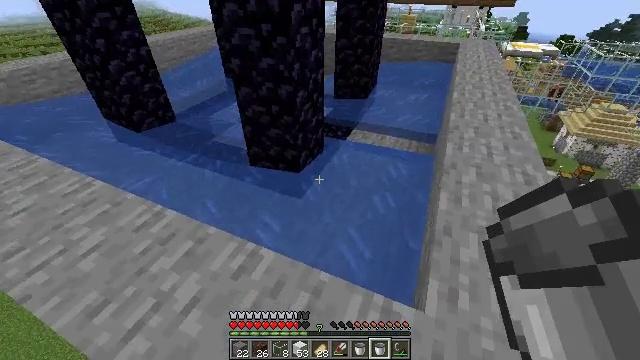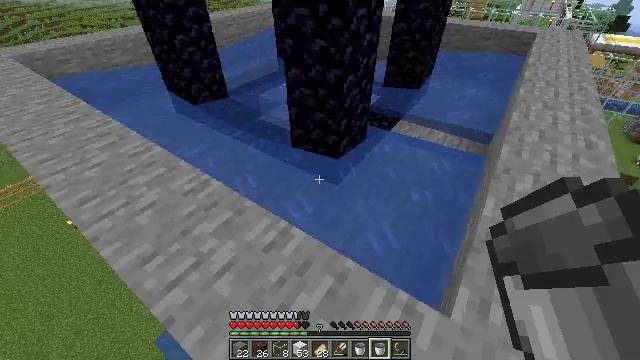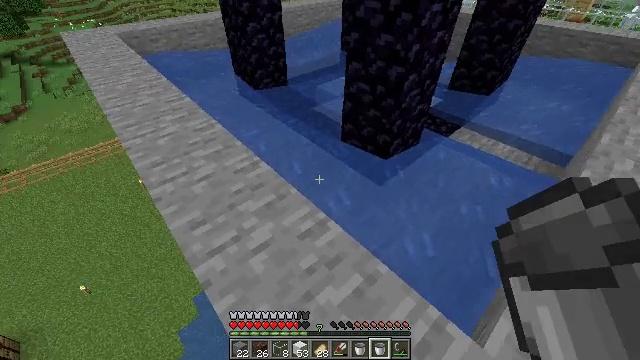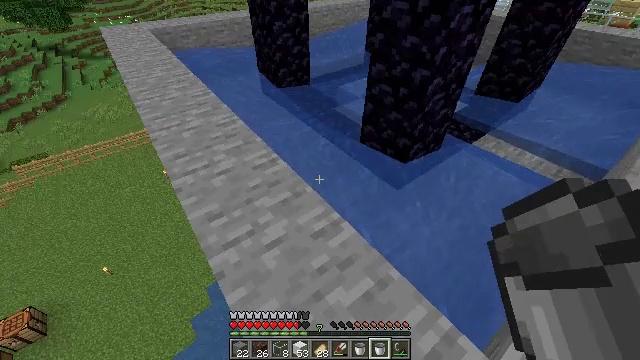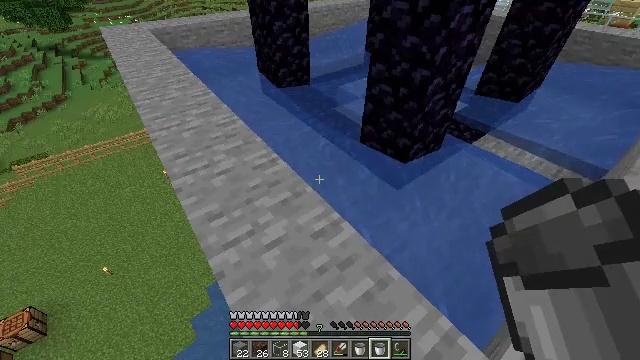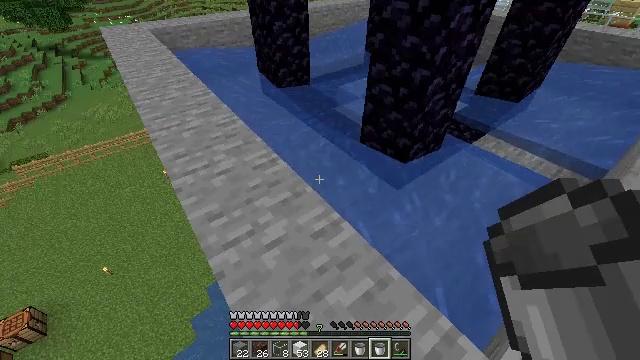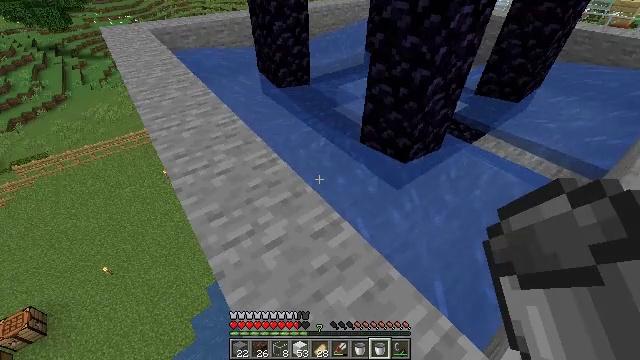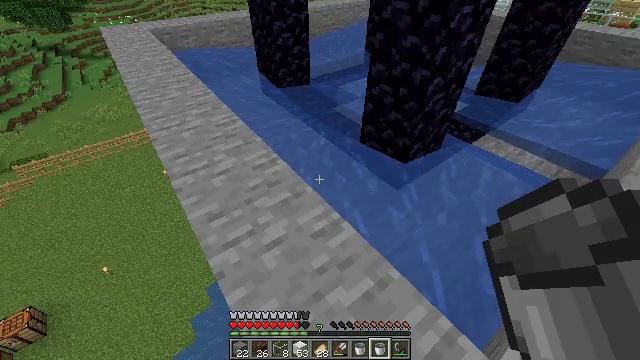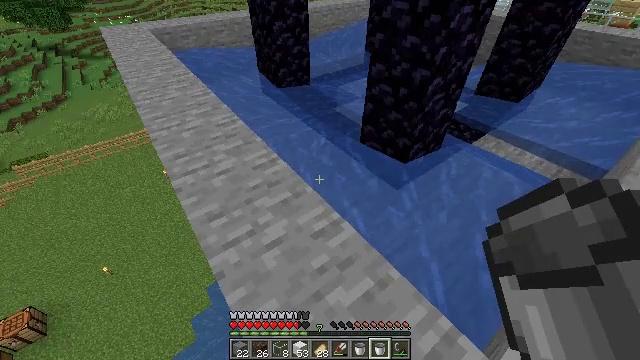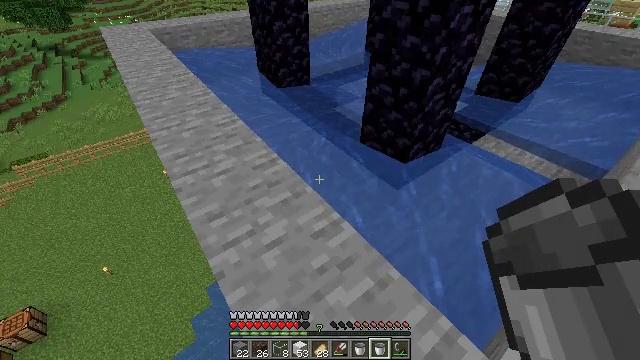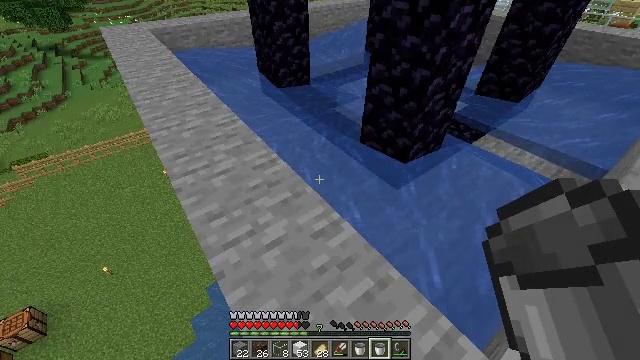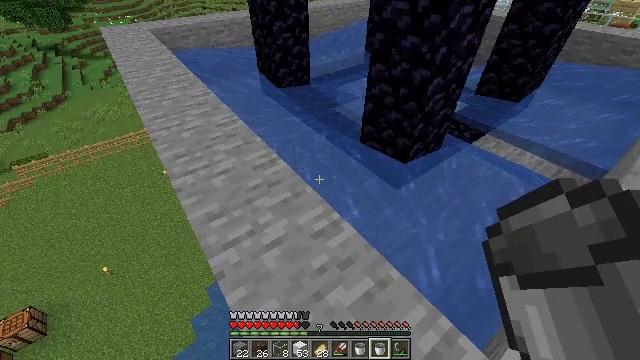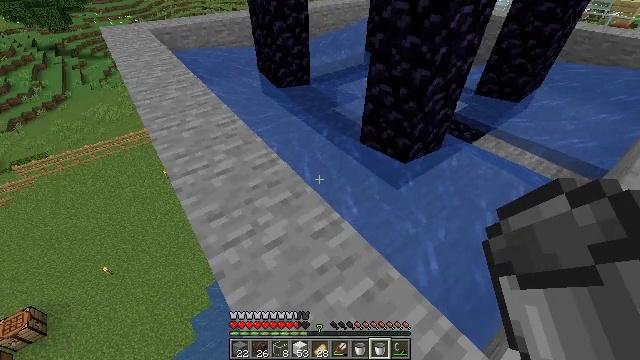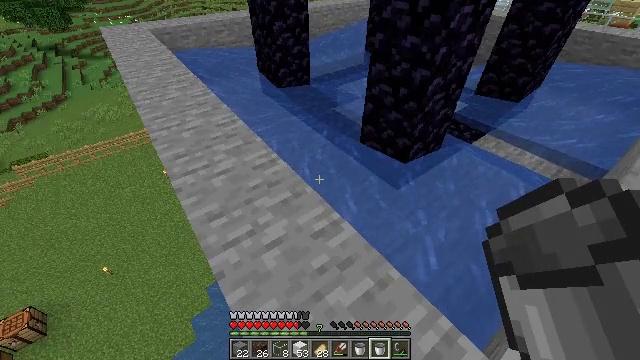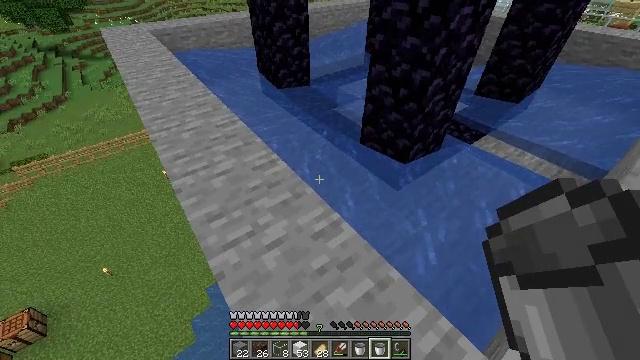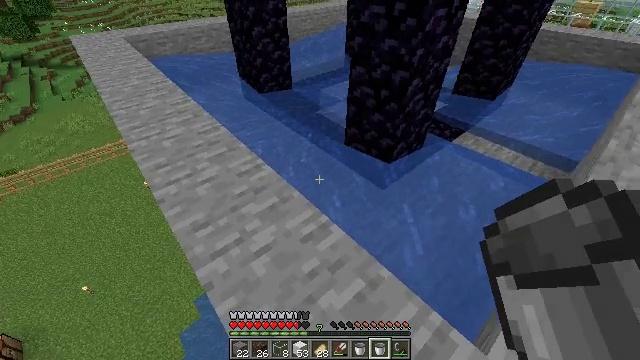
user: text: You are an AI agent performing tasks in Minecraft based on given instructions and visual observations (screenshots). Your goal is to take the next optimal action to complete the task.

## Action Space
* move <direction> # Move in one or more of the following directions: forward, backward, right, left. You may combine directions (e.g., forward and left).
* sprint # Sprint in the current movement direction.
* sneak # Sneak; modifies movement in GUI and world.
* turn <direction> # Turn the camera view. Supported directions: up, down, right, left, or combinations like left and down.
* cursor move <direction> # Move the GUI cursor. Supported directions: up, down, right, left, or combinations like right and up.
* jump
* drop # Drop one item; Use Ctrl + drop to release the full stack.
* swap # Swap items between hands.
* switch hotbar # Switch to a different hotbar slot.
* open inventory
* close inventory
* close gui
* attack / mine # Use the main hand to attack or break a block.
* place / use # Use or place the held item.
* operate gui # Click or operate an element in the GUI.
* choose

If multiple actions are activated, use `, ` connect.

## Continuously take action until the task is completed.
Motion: motion action
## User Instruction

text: Gather white wool from a build.
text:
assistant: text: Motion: turn left and down
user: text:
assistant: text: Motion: turn left and down
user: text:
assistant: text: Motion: turn left
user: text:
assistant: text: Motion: no_op
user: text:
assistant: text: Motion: no_op
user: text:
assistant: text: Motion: no_op
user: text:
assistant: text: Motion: no_op
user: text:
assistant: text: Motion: no_op
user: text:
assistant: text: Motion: no_op
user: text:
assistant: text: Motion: no_op
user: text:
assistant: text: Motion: no_op
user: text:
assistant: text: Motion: no_op
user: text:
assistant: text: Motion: no_op
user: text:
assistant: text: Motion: no_op
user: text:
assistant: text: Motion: turn right
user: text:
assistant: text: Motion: turn right
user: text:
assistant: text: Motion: turn right
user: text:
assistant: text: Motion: turn right
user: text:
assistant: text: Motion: move forward, turn right
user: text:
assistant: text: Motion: move forward
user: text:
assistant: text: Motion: move forward
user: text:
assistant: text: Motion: move forward
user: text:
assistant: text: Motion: move forward
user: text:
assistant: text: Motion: move forward, turn left
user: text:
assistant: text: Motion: move forward, turn left
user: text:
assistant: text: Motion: move forward, turn left
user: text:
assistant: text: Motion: move forward, turn left
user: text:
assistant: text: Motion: move forward, turn left
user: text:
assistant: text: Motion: move forward, turn left
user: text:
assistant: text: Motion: move forward